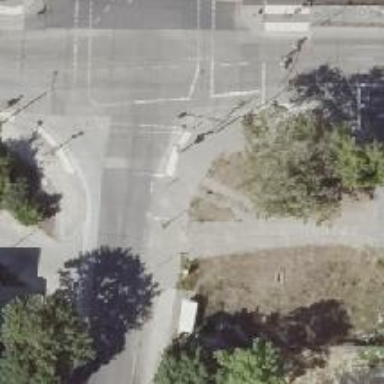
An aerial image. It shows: Road crossing with traffic signals.